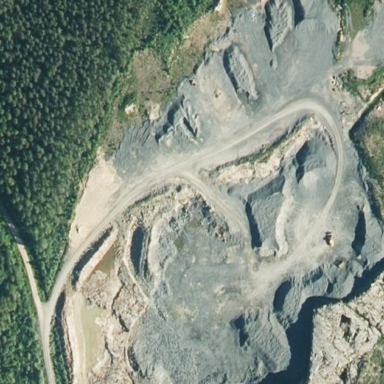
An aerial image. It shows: Quarry area.